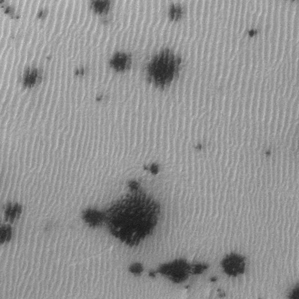
Label: frost